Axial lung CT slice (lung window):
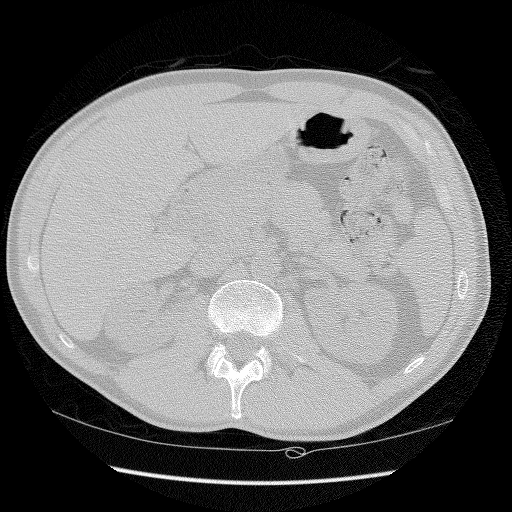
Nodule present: no